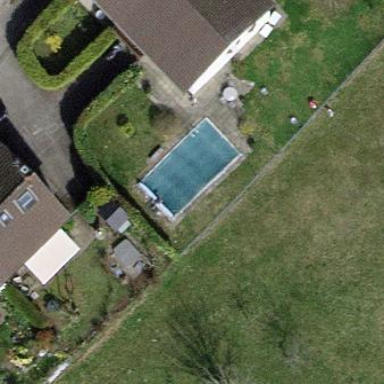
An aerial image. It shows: Swimming pool located in leisure land.